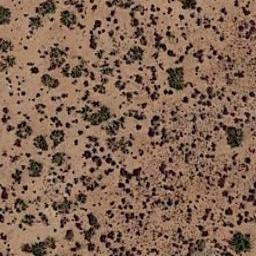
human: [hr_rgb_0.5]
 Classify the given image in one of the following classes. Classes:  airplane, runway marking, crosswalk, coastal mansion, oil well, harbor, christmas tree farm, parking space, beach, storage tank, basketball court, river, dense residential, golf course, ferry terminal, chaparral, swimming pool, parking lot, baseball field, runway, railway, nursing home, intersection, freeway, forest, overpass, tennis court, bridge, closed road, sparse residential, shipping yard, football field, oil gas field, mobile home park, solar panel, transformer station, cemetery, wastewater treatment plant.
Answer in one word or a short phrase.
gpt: chaparral